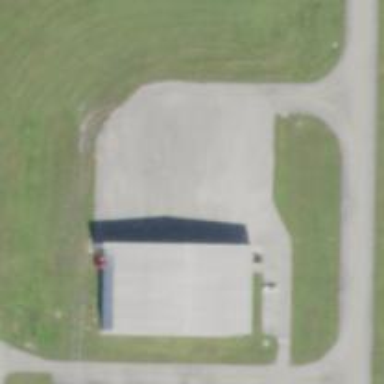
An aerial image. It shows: Apron at the airport.